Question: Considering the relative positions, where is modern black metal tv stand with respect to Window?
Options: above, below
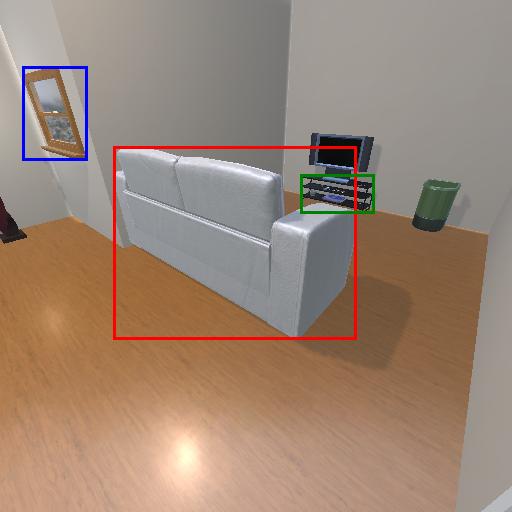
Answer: above